Question: I'm trying to use 'AutoCompleteBox' in my program, but something unwanted happens when I run the application. The problem is that dropdown list of filtered elements shows only name of binded class. When I click on any element, correct value in 'AutoCompleteBox' is set.
Example:

'View'
'''
<controls:AutoCompleteBox Grid.Column="0"
Grid.Row="5"
Margin="1"
ItemsSource="{Binding RadiatoryComboBoxItem}"
SelectedItem="{Binding SelectedRadiator, Mode=TwoWay}"
ValueMemberBinding="{Binding Value}"
ValueMemberPath="Value"
Text="{Binding SelectedRadiator}" />
'''
'ViewModel'
'''
public IQueryable<ComboBoxKeyAndValue> RadiatoryComboBoxItem
{
get
{
return
(
from value in tetraEntities.Radiatory
select new ComboBoxKeyAndValue
{
Key = value.idRadiator,
Value = value.nameRadiator
}
).ToList().AsQueryable();
}
}
'''
Please help.
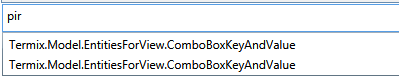
Answer: The problem is solved. All what I've done was overriding method ToString() in my class which was binded as a ItemSource.